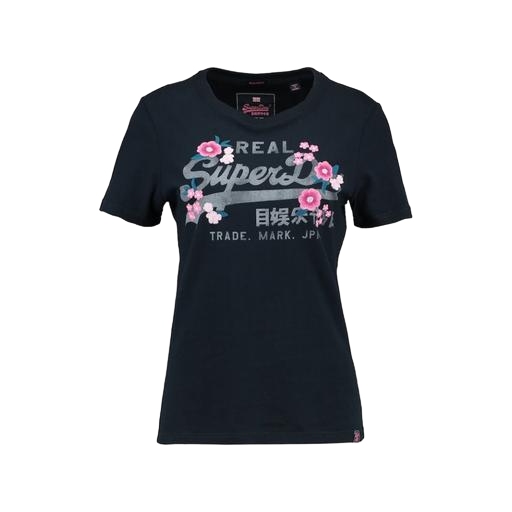
blue floral print logo boyfriend tee, black floral logo t-shirt, black t-shirt floral print, white background